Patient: sex M, age 55
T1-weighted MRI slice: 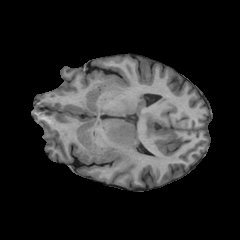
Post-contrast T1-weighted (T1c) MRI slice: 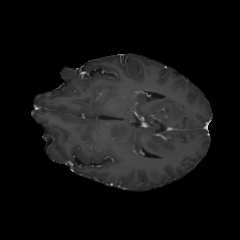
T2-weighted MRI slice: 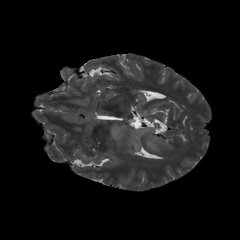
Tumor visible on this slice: yes
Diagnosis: Astrocytoma, IDH-wildtype
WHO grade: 2